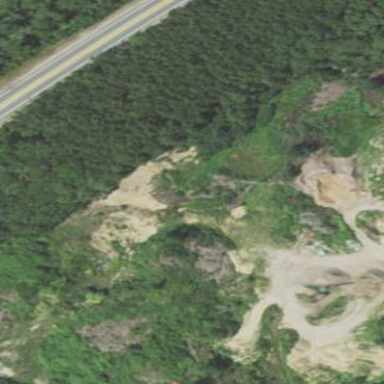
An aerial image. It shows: Quarry area.